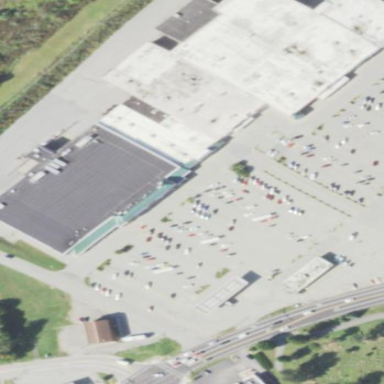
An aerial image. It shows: Building that houses supermarket.